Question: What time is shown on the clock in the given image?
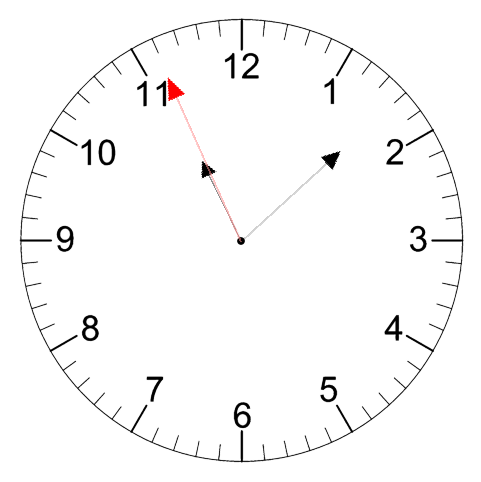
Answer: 11:07:56